Question: I have a floating modal shopping cart that sits at the top of my shopping page (metronic theme). The problem I face is that if a user adds too many products, it falls off the bottom of the page.
I thought of two solutions:
1. Using paging
2. Using overflow scroll
Overflow scroll seems the most sensible solution although this is the issue:
1. When I only have 1 product in the cart, I end up with a chunky look due to empty white space below the product, which is not great:

My CSS is as follows:
'''
.cart-content-wrapper{
position: absolute;
right: -2px;
top: 100%;
z-index: 99999;
}
.cart-content {
padding: 8px 0 10px;
background: #fcfafb;
border-top: solid 2px #ea4c1d;
box-shadow: 5px 5px rgba(91, 91, 91, 0.2);
width: 364px;
margin-top: 12px;
color: #717880;
display: none;
position: relative;
overflow: scroll;
overflow-x: hidden;
height: 400px;
transition: opacity .3s ease-in-out;
-moz-transition: opacity .3s ease-in-out;
-webkit-transition: opacity .3s ease-in-out;
}
.cart-content:after {
top: -8px;
width: 0;
height: 0;
right: 8px;
z-index: 2;
content: " ";
display: block;
position: absolute;
border-bottom: 8px solid #e6400c;
border-right: 8px solid transparent;
border-left: 8px solid transparent;
}
'''
So my question is this:
1. What is the best way to dynamically re-size the modal so that it does not end up with empty space?
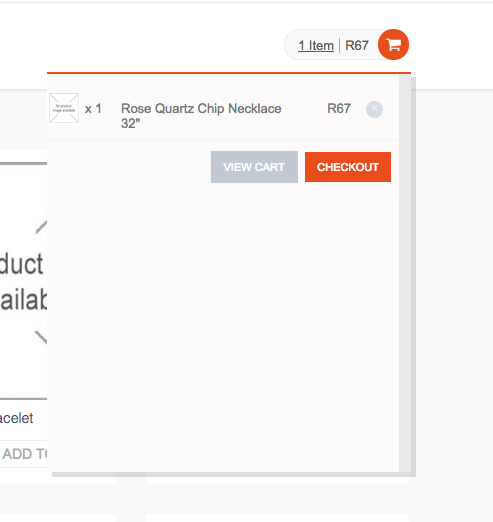
Answer: This can be achieved by using the properties 'min-width' and/or 'max-width':
Let's say you want the height to always be at least 100px tall but never more than 200px:
'''
div {
min-height: 100px;
max-height: 200px;
height: auto; /* Not necessary as it is the default value */
}
'''
Now the div will always be 100px tall unless there is more content, which will stretch the div. When 200px is reached and you want a scrollbar, you can add 'overflow: auto'.